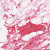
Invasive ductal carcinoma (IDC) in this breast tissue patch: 0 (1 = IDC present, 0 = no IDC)